Field crop: tomato
Growth stage: 1
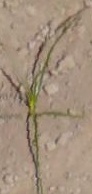
Species: cyperus